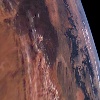
Label: land